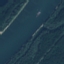
Label: River